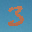
Label: 3